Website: bh-photo
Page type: gifting
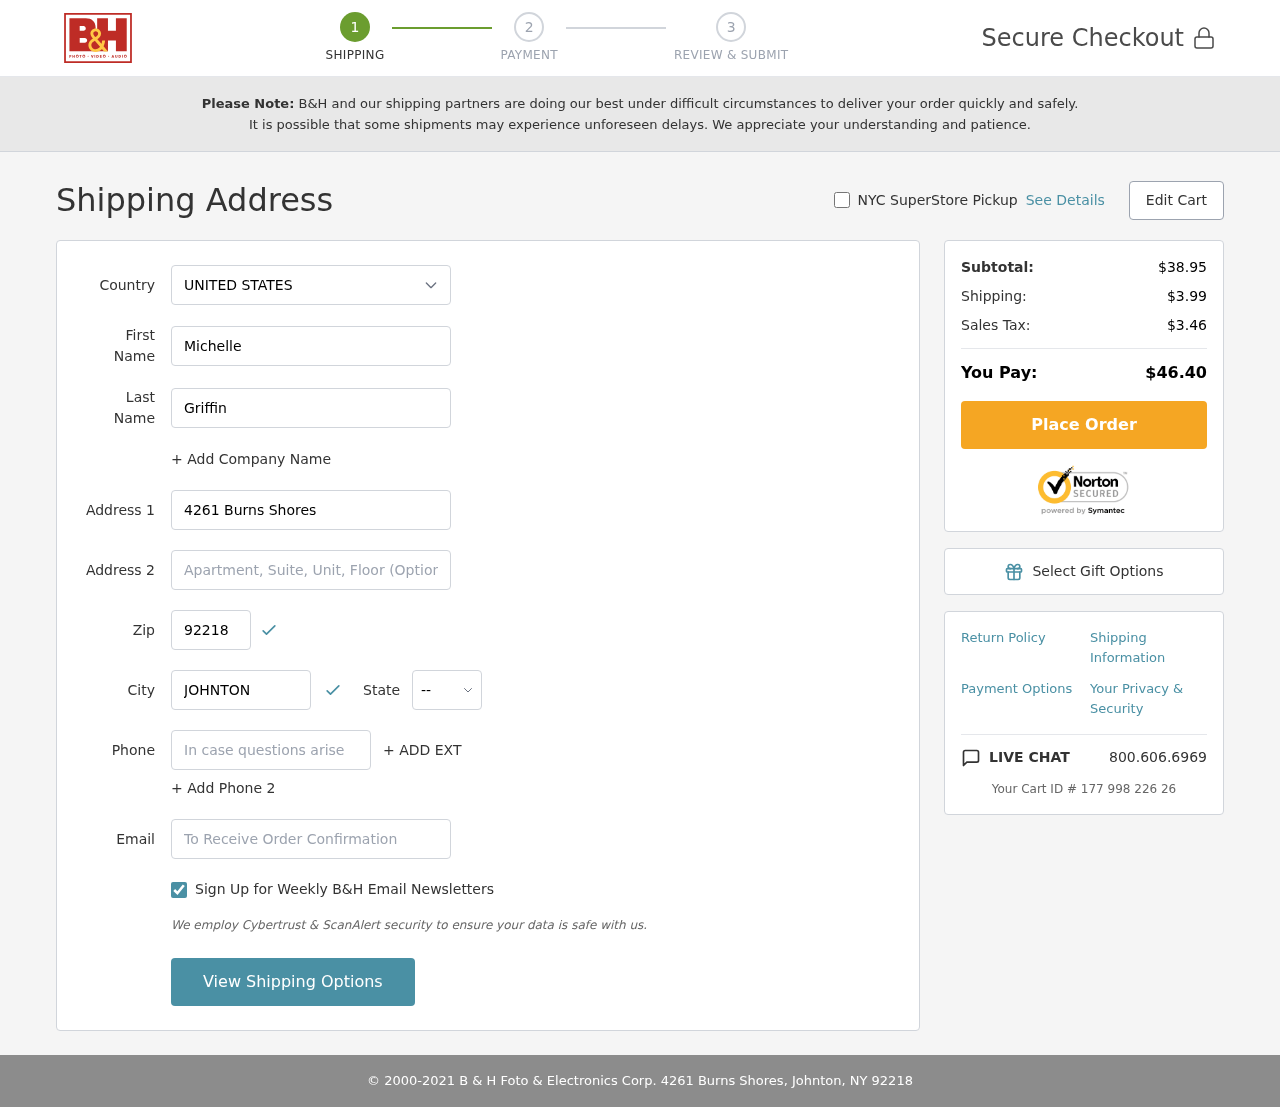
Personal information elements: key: PII_CITY
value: Johnton
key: PII_COUNTRY
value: United States
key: PII_EMAIL
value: michelle_griffin@gmail.com
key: PII_FIRSTNAME
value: Michelle
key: PII_LASTNAME
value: Griffin
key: PII_PHONE
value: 5387130401
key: PII_POSTCODE
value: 92218
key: PII_STATE_ABBR
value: NY
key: PII_STREET
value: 4261 Burns Shores
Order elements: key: ORDER_SUBTOTAL
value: $38.95
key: ORDER_SHIPPING_COST
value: $3.99
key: ORDER_TAX
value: $3.46
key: ORDER_TOTAL
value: $46.40
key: ORDER_ID
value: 177 998 226 26